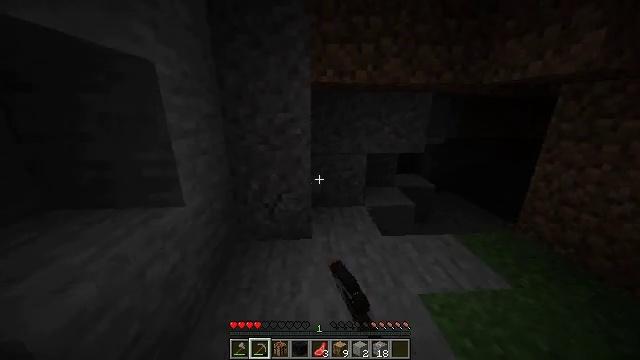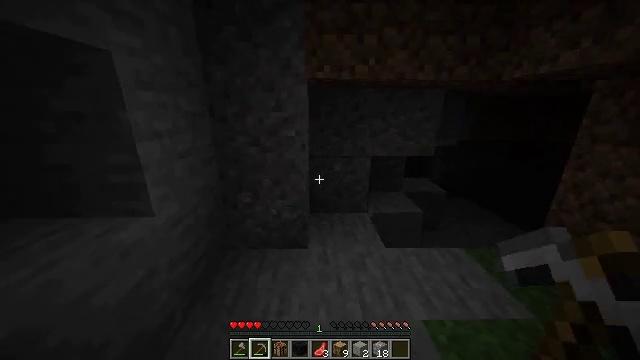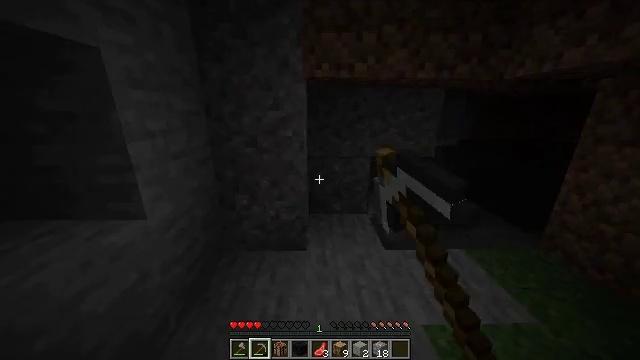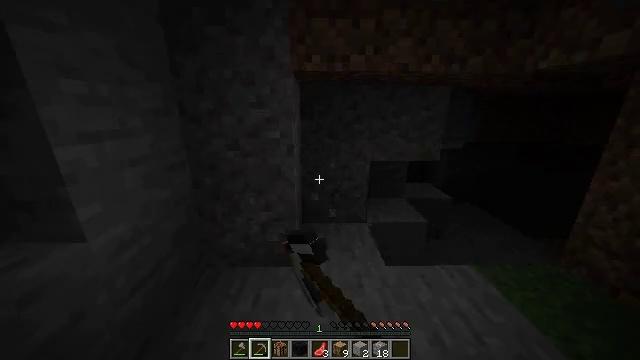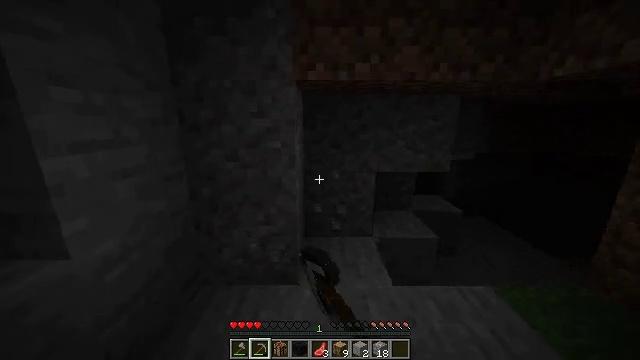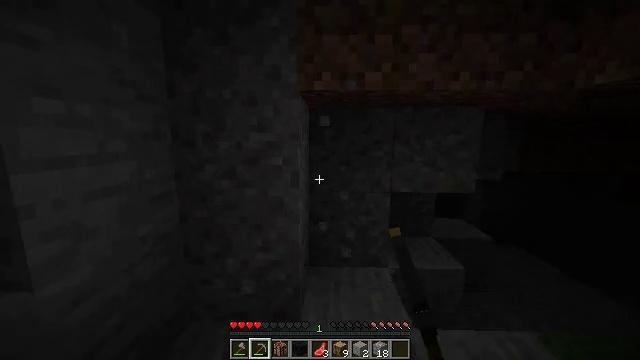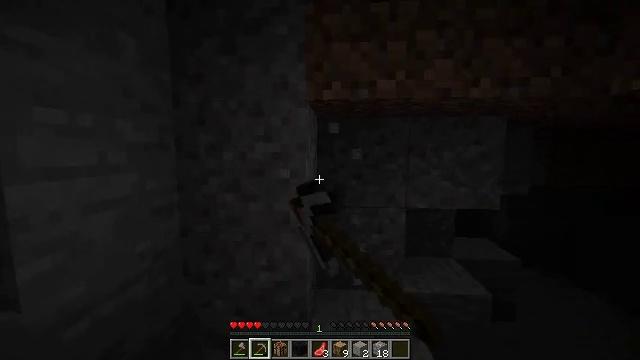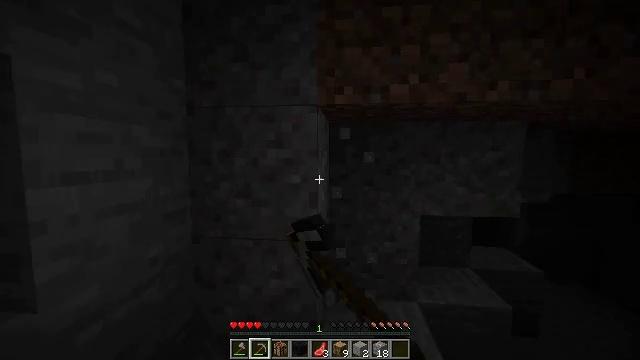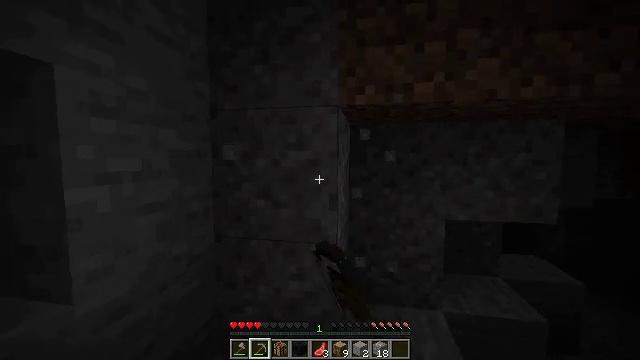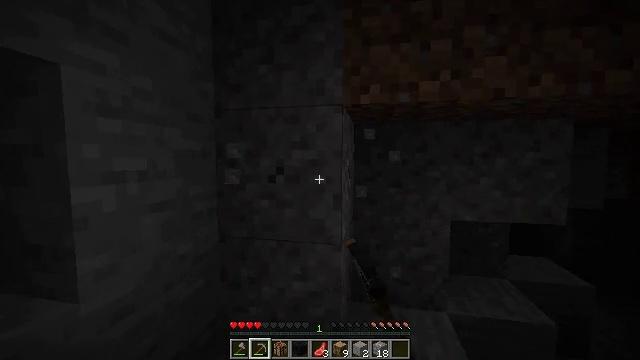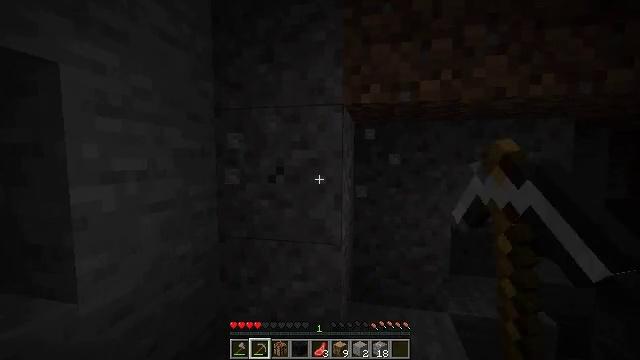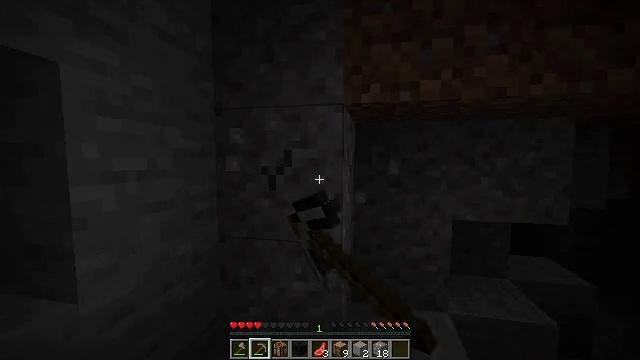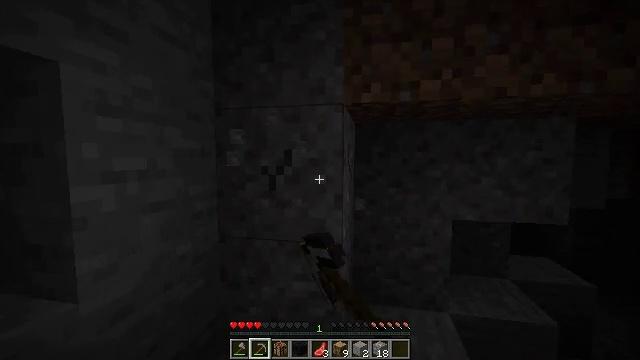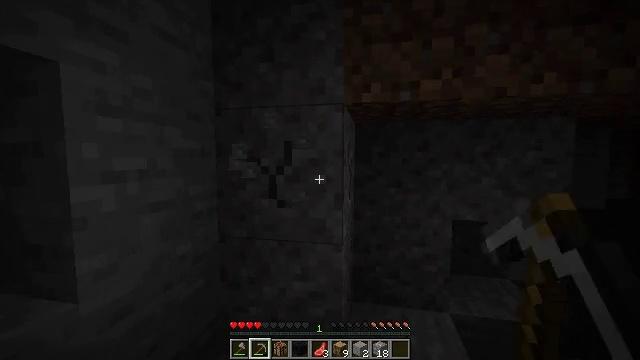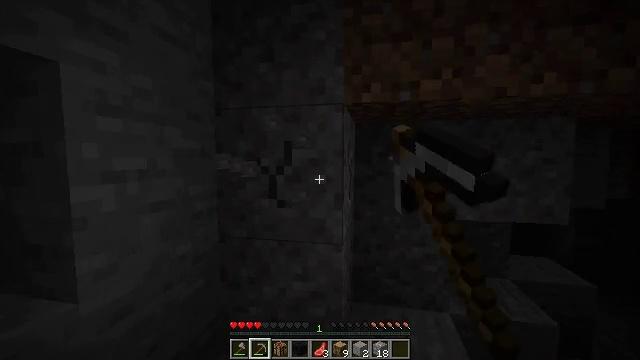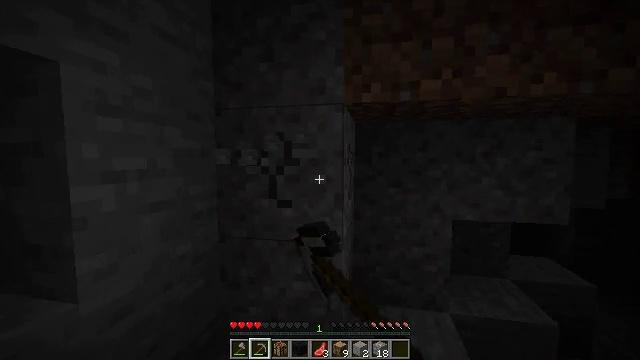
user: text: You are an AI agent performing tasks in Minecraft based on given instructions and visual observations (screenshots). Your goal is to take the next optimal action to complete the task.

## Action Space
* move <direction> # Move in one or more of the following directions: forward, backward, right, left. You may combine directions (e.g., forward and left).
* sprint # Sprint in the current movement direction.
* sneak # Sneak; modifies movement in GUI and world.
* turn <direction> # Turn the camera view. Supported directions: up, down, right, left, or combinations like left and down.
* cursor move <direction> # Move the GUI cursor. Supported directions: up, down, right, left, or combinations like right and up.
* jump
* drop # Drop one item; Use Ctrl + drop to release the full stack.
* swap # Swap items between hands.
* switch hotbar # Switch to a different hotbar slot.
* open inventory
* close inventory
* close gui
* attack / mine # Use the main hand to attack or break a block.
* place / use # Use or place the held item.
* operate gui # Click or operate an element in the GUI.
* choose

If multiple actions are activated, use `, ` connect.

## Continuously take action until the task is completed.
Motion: motion action
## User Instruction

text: Collect gravel for your inventory.
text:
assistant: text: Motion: move forward, turn left, attack / mine
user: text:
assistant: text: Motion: move forward, attack / mine
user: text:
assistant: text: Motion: attack / mine
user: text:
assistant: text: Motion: turn left and up, attack / mine
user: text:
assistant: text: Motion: turn left and up, attack / mine
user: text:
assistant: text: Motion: turn left and up, attack / mine
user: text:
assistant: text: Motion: turn left and up, attack / mine
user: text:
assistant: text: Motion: turn left, attack / mine
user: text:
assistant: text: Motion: attack / mine
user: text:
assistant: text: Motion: attack / mine
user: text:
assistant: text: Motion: attack / mine
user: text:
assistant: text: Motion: attack / mine
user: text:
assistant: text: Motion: attack / mine
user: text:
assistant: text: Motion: attack / mine
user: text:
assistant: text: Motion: attack / mine
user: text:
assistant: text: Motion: attack / mine
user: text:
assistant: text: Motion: move forward, attack / mine
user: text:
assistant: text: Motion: move forward, turn left and up, attack / mine
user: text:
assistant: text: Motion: move forward, attack / mine
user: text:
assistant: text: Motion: attack / mine
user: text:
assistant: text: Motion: attack / mine
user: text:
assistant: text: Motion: attack / mine
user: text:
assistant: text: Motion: attack / mine
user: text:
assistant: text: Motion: attack / mine
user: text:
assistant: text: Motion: attack / mine
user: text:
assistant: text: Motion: attack / mine
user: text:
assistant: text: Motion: attack / mine
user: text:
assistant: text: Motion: attack / mine
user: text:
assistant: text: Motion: attack / mine
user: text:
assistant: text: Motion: attack / mine